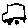
Label: car